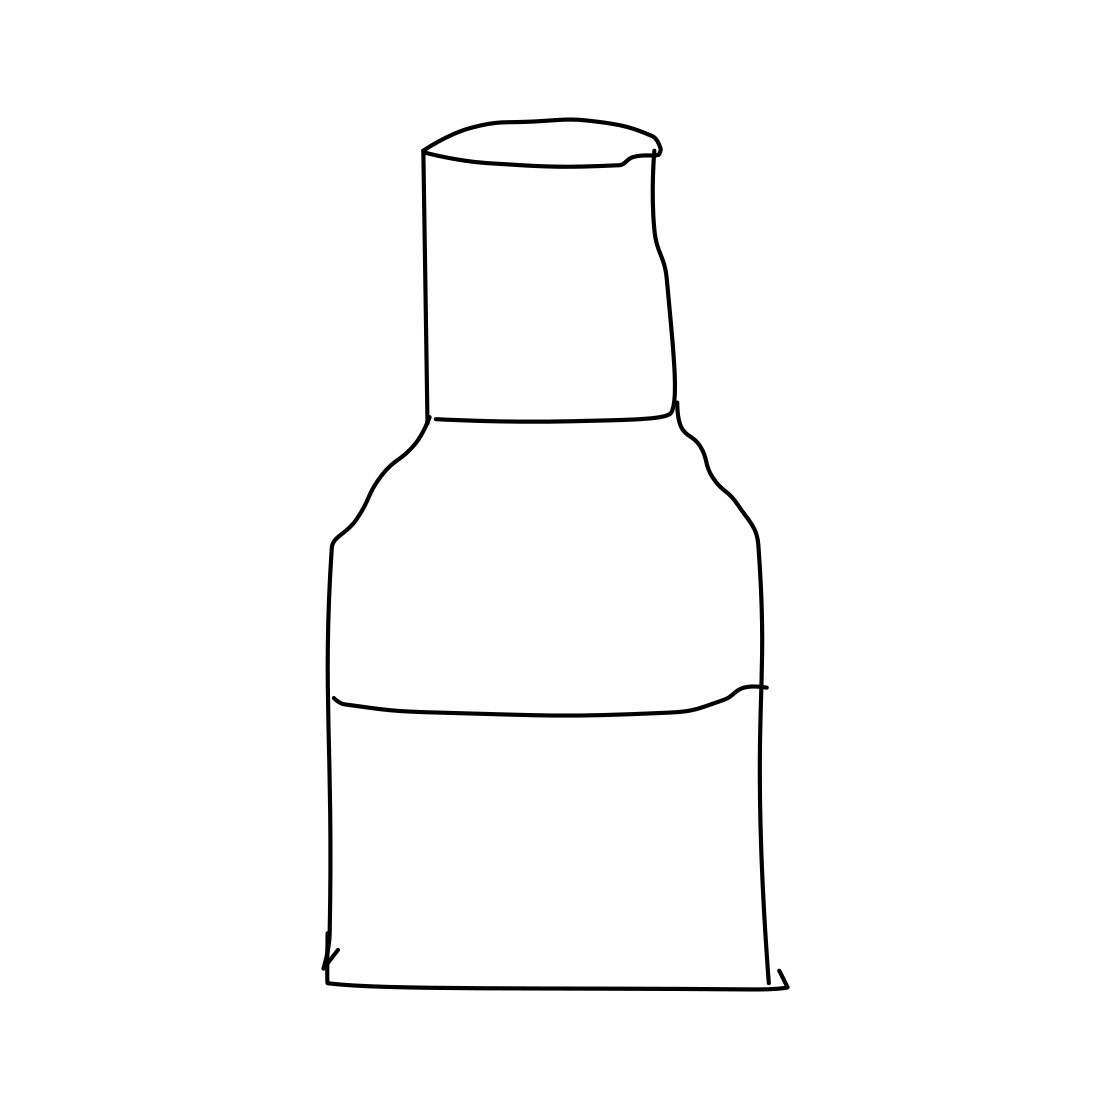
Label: wine-bottle